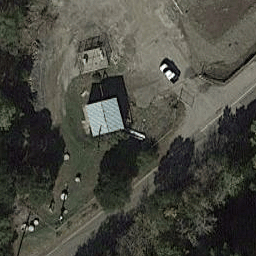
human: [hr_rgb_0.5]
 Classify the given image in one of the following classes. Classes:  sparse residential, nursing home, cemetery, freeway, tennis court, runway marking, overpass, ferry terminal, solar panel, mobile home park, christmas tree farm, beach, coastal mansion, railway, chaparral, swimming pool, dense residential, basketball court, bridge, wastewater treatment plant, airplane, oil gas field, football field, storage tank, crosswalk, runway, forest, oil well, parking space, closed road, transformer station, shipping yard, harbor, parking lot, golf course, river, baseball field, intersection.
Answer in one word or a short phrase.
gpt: sparse residential